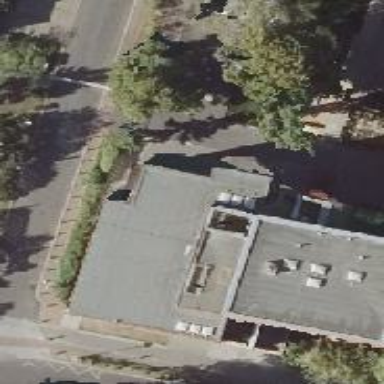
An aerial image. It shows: Flat roof kindergarten building.